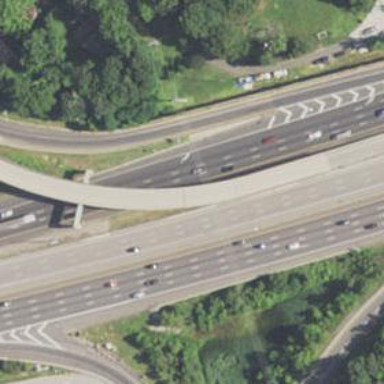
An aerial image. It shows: Bridge over motorway_link.